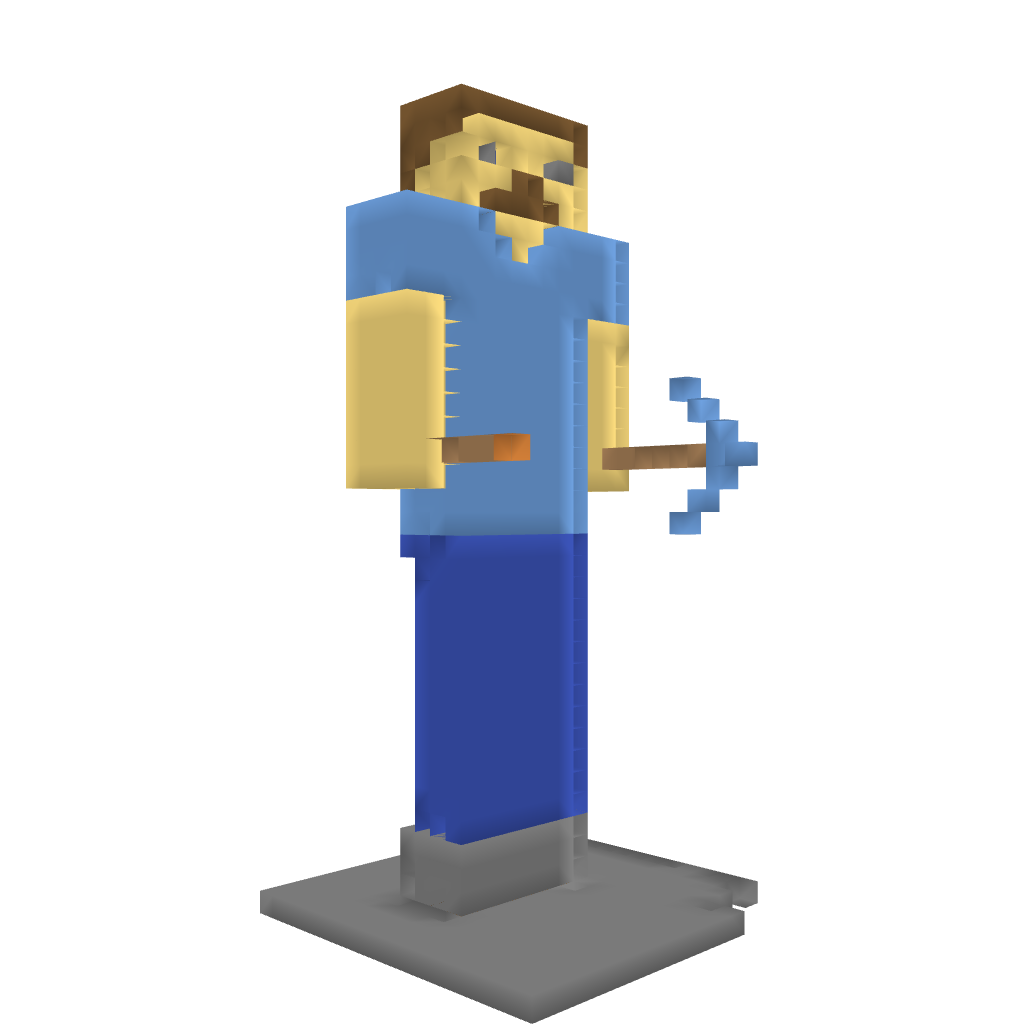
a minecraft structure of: Giant Steve bad low quality